Question: I am trying to develop a profile form in Joomla so users can update their information - including changing their password.
However, as can be seen in the below example, the dots just flow beyond the viewable string in the field. Is there a way I can show the correct number of dots for the users password? For example, a user with an 8 character password:
'''
<form>
<input type="password" name="psw" value="********">
</form>
<form>
<input type="password" name="psw" placeholder="********">
</form>
'''
I'm getting the input field populated as this:

PS I'm aware aware of identifying password length as in <URL>. However, with hashing/salting for the type of site this is that it is acceptable
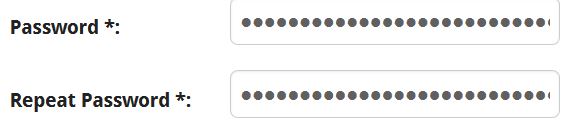
Answer: Updated slightly to incorporate the comments.
In the first example (with "value") what you are doing is setting the actual value of the password to a series of '*' if the form is saved. Then the Joomla password field is doing what it does which is to obfuscate the new password.
I don't know if you can use a place holder give that the field has a value (although the value is not displayed). If it would the placeholder would be something like "Enter new password". The password will be automatically obfuscated as the user types it. However if a password already exists neither a placeholder nor a value would be rendered by the field.
From what I can tell you are talking about editing the profile, in which case there is an existing password.
The Joomla password field displays back the original password once it has been set, it just provides a blank space for the user to change passwords if desired. If a user is changing their password they should just see an empty field and then one dot for each character they type. The password field cannot show the existing password because it is hashed in the database. There is no way for the field to retrieve the actual password, only the hashed password. The only way to get the real password is for the user to type it in.
You don't say where '$pass' is coming from but if you are pulling it from the database it is the hashed value and then it is going to be double hashed on save.
Is there really a good reason not to use the Joomla profile edit form? Or if there is not to just copy and modify it?